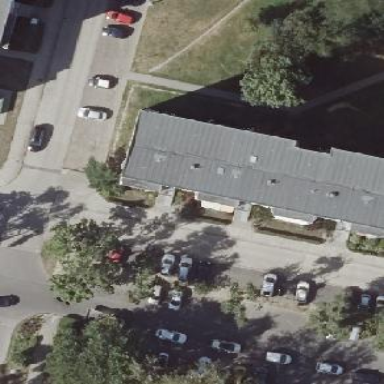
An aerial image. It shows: Building with apartments and flat roof.